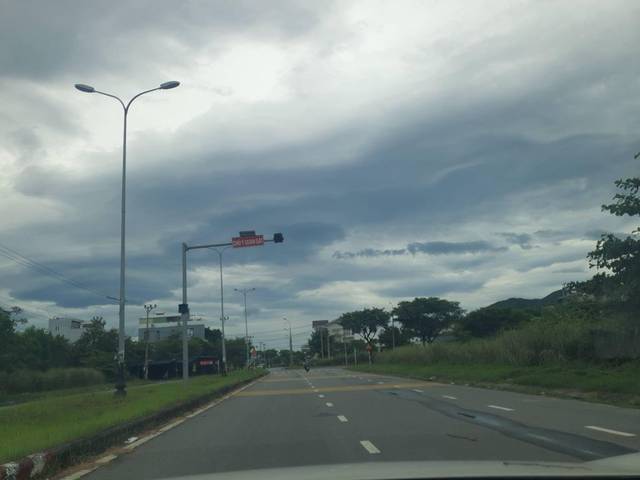
Region: Vietnam
Coordinates: 16.098, 108.231